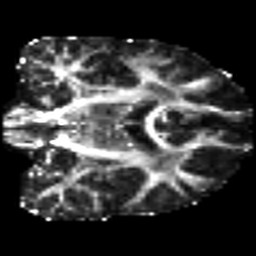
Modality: FA
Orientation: coronal
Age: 28
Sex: male
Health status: healthy
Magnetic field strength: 3 T
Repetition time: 8.4 s
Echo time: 0.0926 s